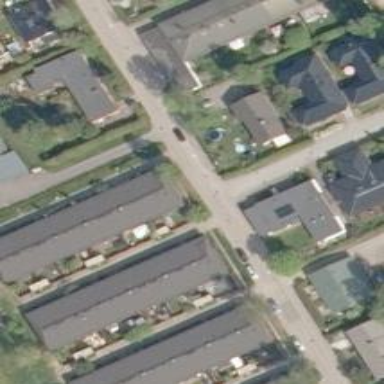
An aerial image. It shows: Living street.